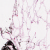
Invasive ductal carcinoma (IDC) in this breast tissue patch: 0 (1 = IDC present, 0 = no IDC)